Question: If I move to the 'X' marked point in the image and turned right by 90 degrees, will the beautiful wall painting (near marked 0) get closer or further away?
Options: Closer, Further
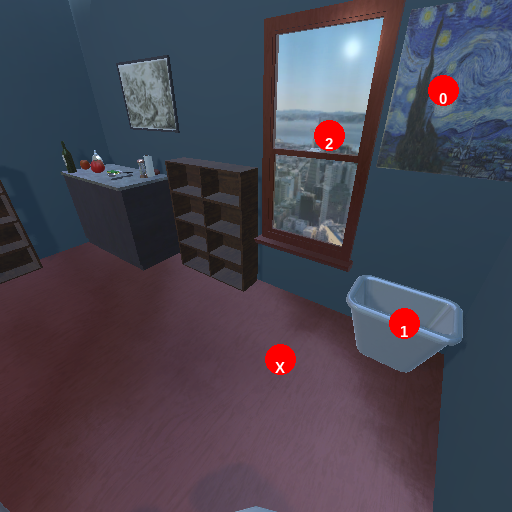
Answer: Closer